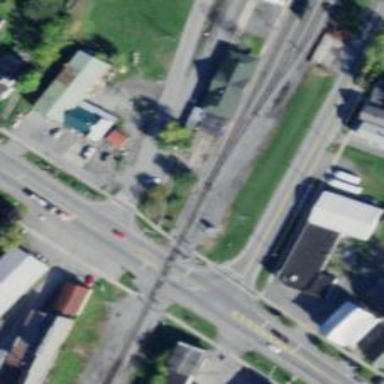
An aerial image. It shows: Railway crossing.